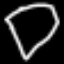
Label: diamond